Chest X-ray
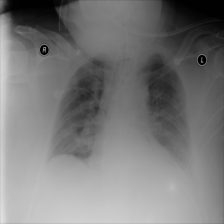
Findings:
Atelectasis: negative
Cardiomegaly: negative
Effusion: negative
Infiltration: negative
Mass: negative
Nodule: negative
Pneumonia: negative
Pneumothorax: negative
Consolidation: negative
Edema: negative
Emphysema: negative
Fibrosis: negative
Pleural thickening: negative
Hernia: negative